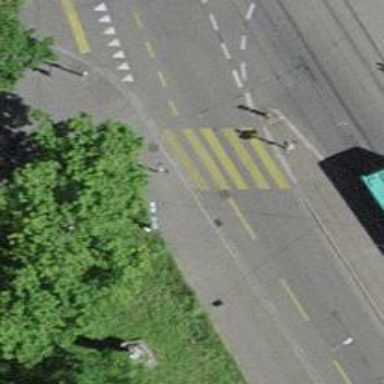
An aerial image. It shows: Marked crossing with zebra stripes on the road.